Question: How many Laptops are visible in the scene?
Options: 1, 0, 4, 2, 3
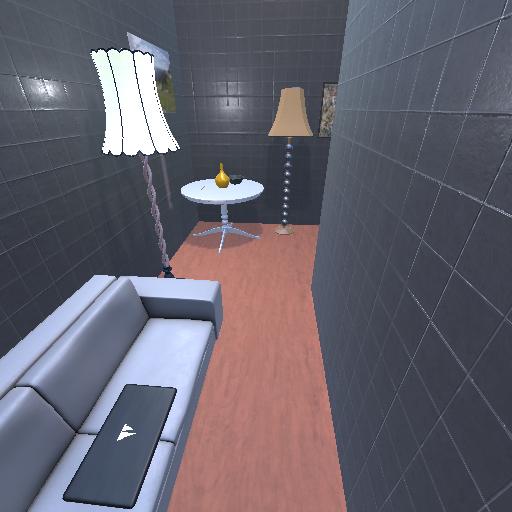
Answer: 1